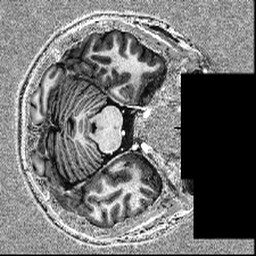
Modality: UNIT1
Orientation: axial
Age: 27
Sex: female
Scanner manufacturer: siemens
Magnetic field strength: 6.98 T
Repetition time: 5 s
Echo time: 0.00247 s